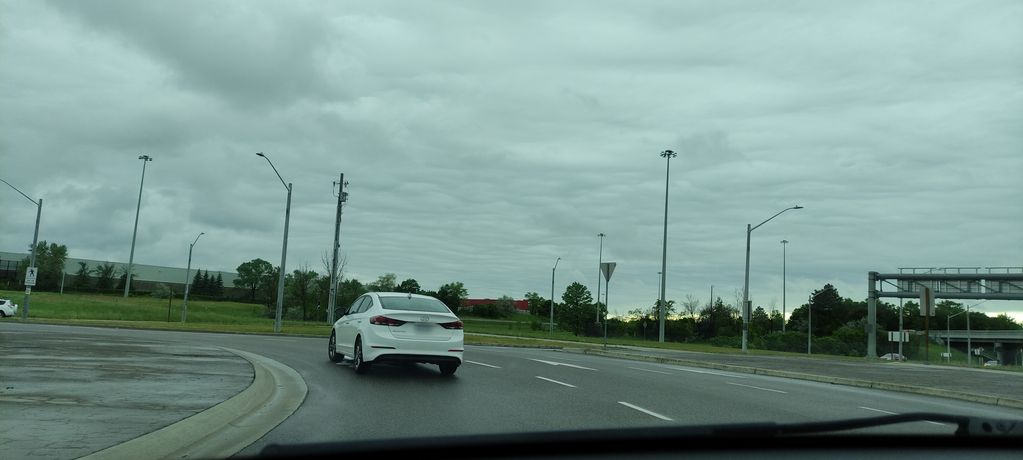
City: kitchener-waterloo